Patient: sex M, age 48
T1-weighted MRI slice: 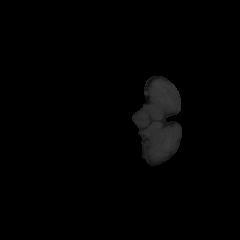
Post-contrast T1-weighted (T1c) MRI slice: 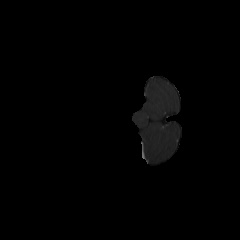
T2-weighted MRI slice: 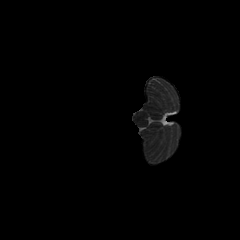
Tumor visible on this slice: no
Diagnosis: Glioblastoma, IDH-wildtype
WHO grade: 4